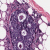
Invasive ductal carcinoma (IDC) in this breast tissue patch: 0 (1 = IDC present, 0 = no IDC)